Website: walmart
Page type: cart
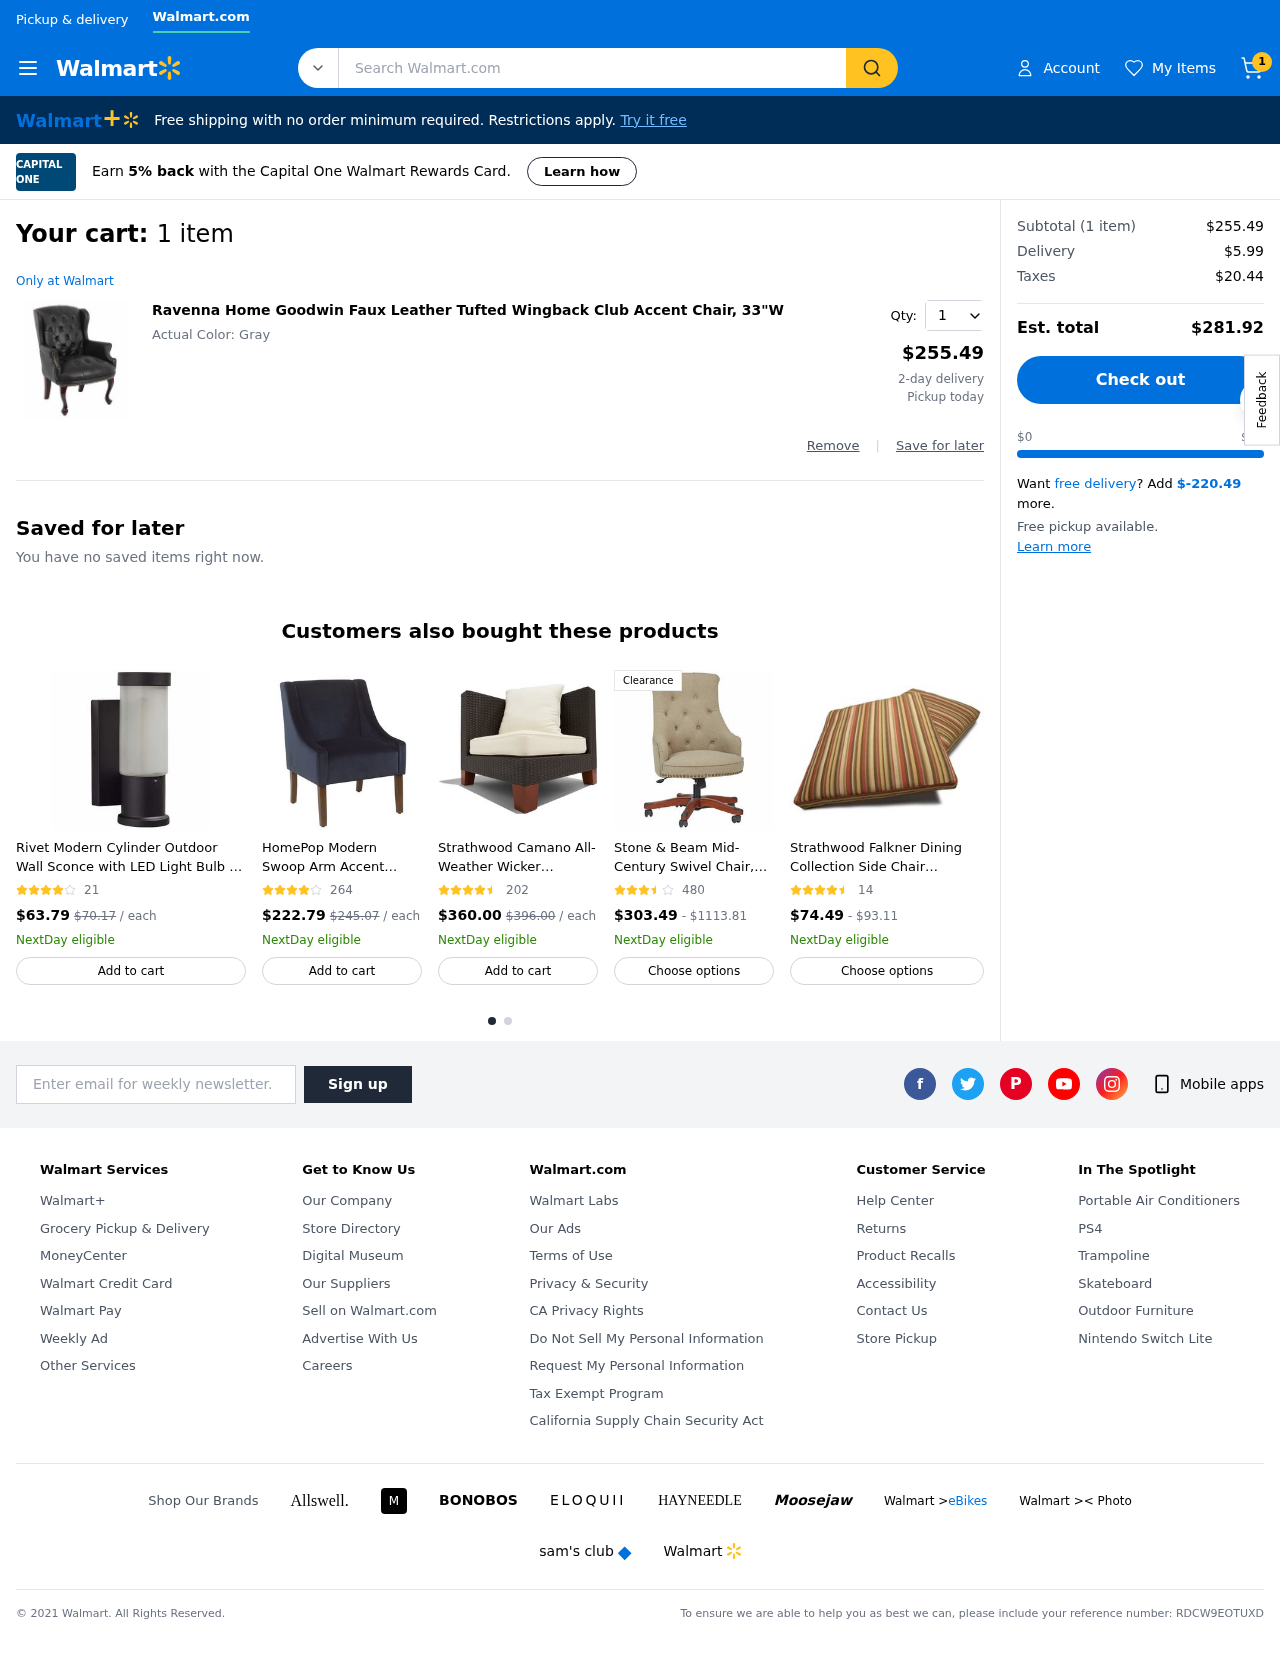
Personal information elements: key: PII_EMAIL
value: amber.mercado@gmail.com
Product elements: key: PRODUCT1_NAME
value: Ravenna Home Goodwin Faux Leather Tufted Wingback Club Accent Chair, 33"W
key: PRODUCT1_PRICE
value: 255.49
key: PRODUCT1_QUANTITY
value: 1
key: PRODUCT2_NAME
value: Rivet Modern Cylinder Outdoor Wall Sconce with LED Light Bulb - 4.73 x 4.32 x 9.73 Inches, Antique B
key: PRODUCT2_NUM_RATINGS
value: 21
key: PRODUCT2_PRICE
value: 63.79
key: PRODUCT3_NAME
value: HomePop Modern Swoop Arm Accent Chair, Gray Geometric Pattern
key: PRODUCT3_NUM_RATINGS
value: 264
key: PRODUCT3_PRICE
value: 222.79
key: PRODUCT4_NAME
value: Strathwood Camano All-Weather Wicker Sectional Sofa Seat, Left
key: PRODUCT4_NUM_RATINGS
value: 202
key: PRODUCT4_PRICE
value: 360
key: PRODUCT5_NAME
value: Stone & Beam Mid-Century Swivel Chair, 23.6"W, Beige
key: PRODUCT5_NUM_RATINGS
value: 480
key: PRODUCT5_PRICE
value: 303.49
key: PRODUCT6_NAME
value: Strathwood Falkner Dining Collection Side Chair Cushion, Set of 2, Donnelly Woodland
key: PRODUCT6_NUM_RATINGS
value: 14
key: PRODUCT6_PRICE
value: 74.49
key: PRODUCT2_ORIGINAL_PRICE
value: $70.17
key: PRODUCT3_ORIGINAL_PRICE
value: $245.07
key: PRODUCT4_ORIGINAL_PRICE
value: $396.00
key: PRODUCT5_PRICE_MAX
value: $1113.81
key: PRODUCT6_PRICE_MAX
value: $93.11
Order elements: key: ORDER_NUM_ITEMS
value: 1
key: ORDER_NUM_ITEMS
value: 1 item
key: ORDER_SUBTOTAL
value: $255.49
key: ORDER_SHIPPING_COST
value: $5.99
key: ORDER_TAX
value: $20.44
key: ORDER_TOTAL
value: $281.92
Search elements: key: HEADER_SEARCH
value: Search Walmart.com